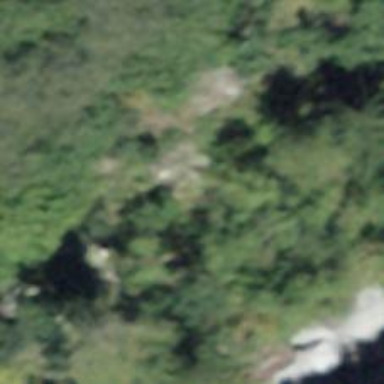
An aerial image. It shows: Cliff in nature.